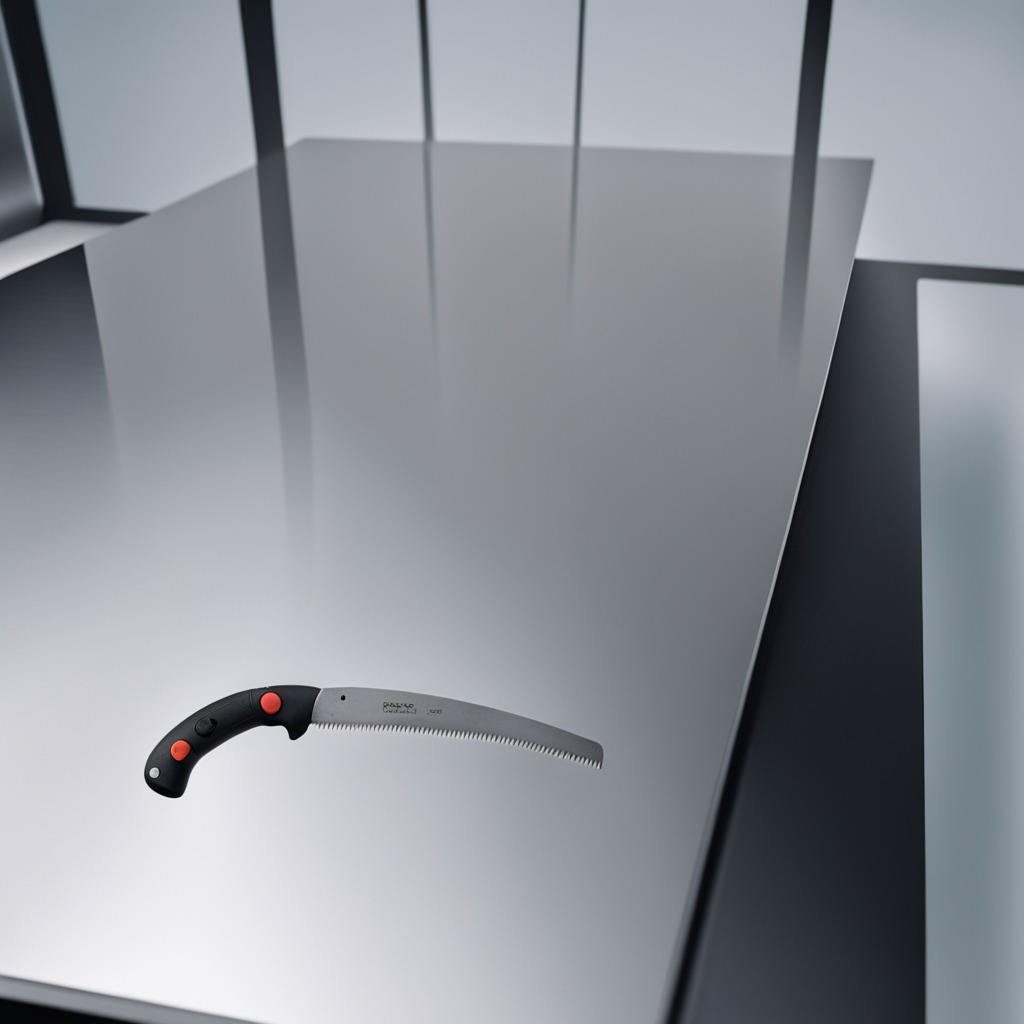
A metal saw is lying on the stainless steel table.